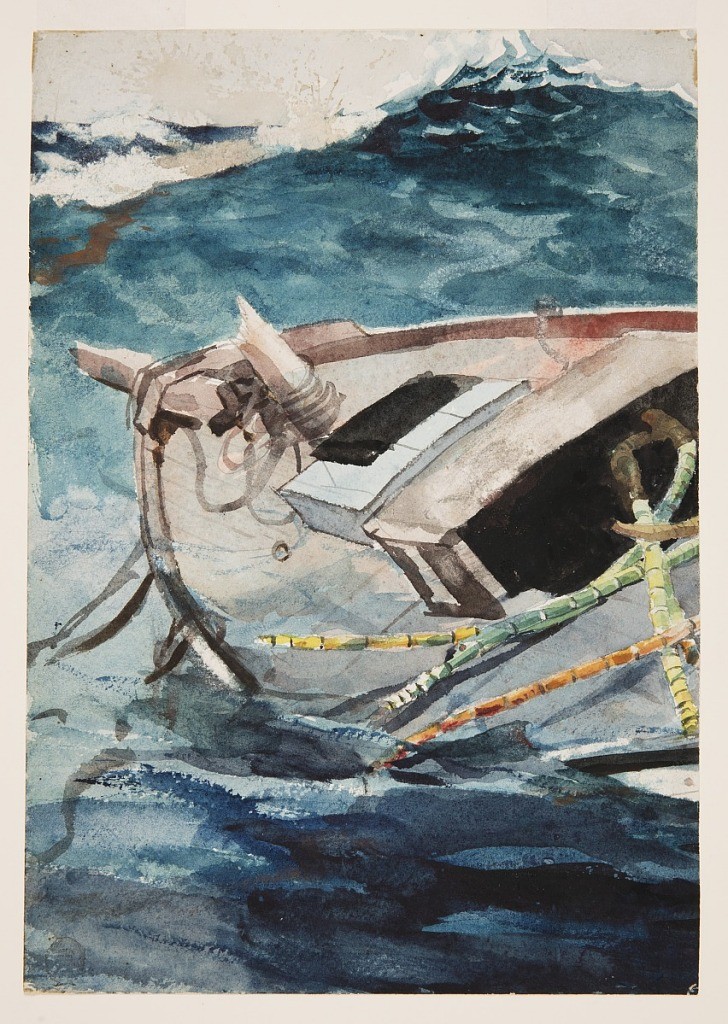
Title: Study for "The Gulf Stream"
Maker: Winslow Homer, American, 1836–1910
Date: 1898–99
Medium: Brush and watercolor, black chalk on heavy white wove paper
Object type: Drawing
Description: Vertical view showing the listing bow of a boat with a broken mast, among swelling waves.